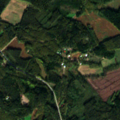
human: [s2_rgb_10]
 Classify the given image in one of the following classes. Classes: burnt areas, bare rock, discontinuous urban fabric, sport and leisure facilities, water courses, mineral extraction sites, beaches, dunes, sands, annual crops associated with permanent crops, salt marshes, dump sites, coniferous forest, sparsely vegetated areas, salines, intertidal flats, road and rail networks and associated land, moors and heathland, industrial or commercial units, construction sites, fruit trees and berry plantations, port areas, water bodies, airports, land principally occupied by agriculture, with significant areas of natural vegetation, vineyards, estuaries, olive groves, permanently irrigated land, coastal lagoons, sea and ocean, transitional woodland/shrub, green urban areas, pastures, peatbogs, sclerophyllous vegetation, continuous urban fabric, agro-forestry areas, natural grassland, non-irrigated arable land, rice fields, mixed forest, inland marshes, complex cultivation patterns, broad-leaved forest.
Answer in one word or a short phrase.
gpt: land principally occupied by agriculture, with significant areas of natural vegetation, coniferous forest, mixed forest, transitional woodland/shrub